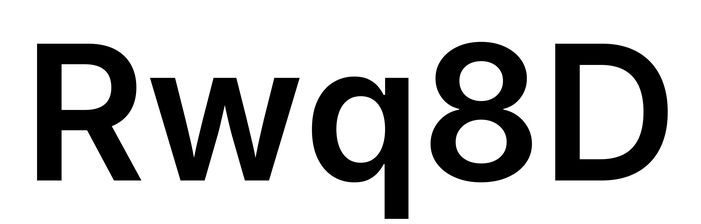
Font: Inter_SemiBold